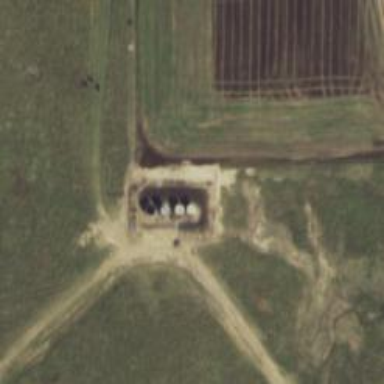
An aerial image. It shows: Storage tank with man-made structure.